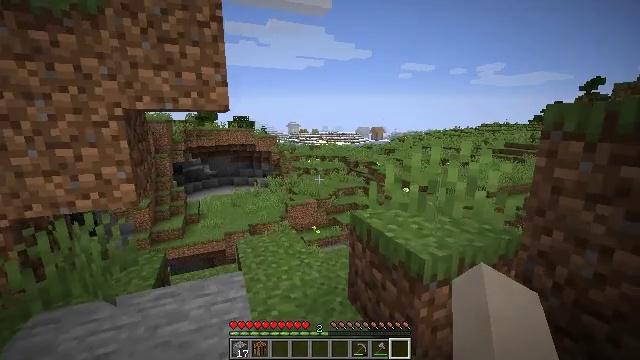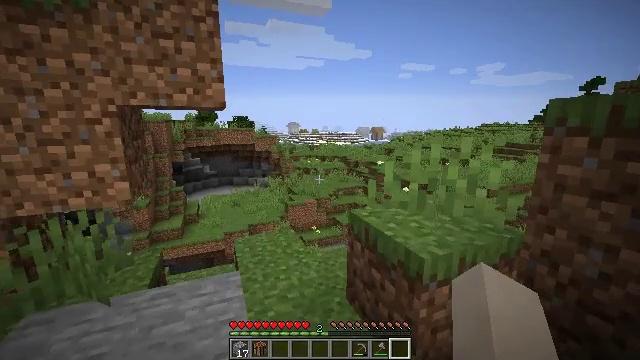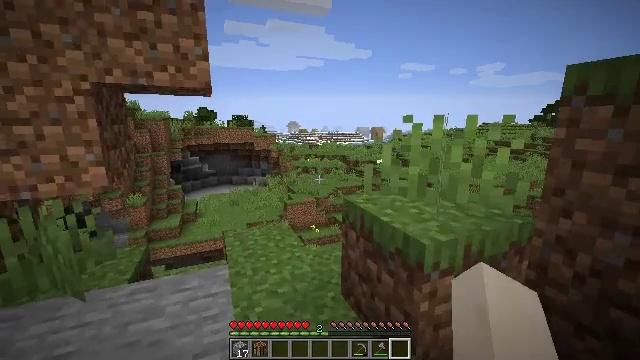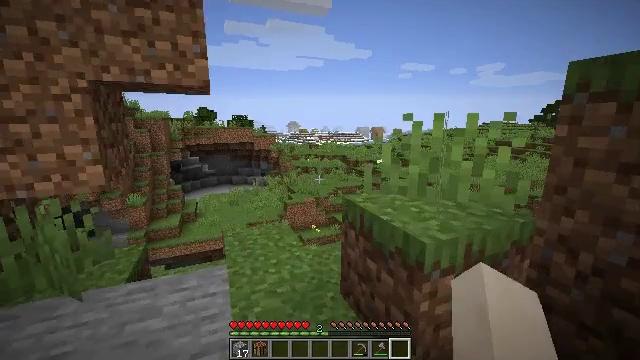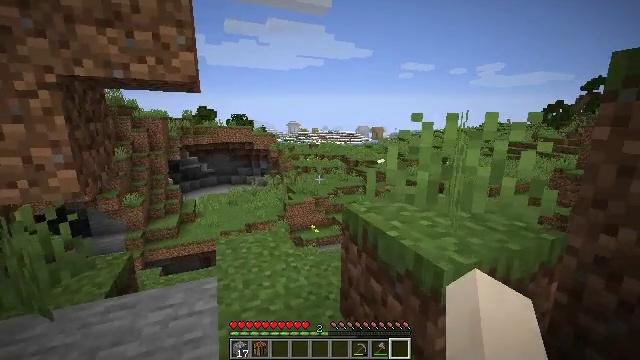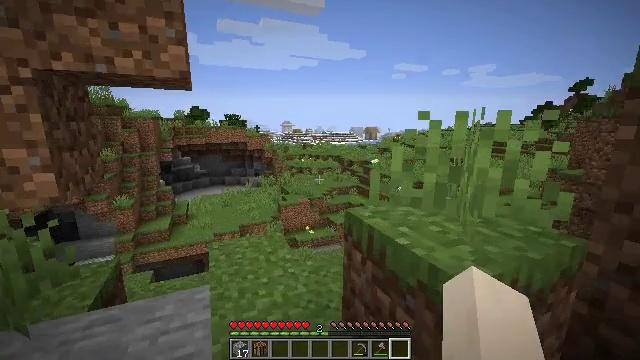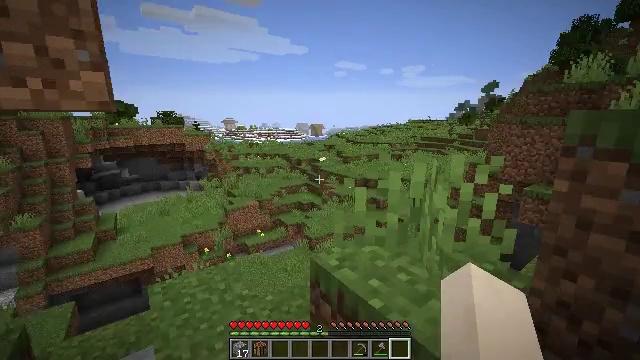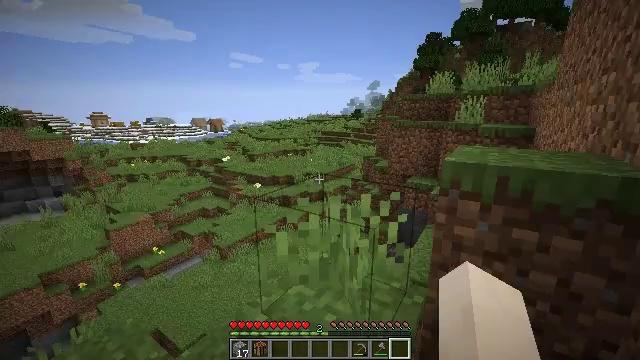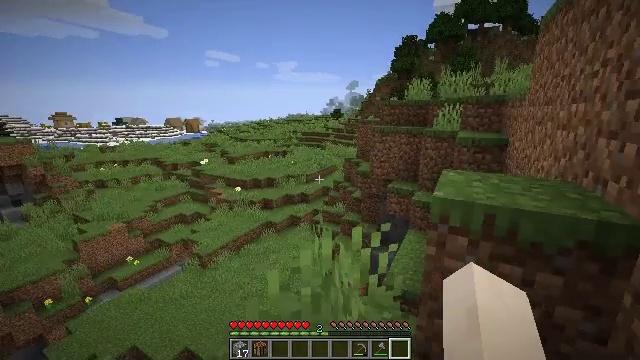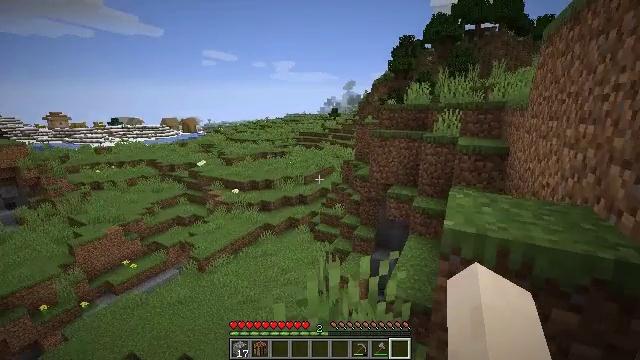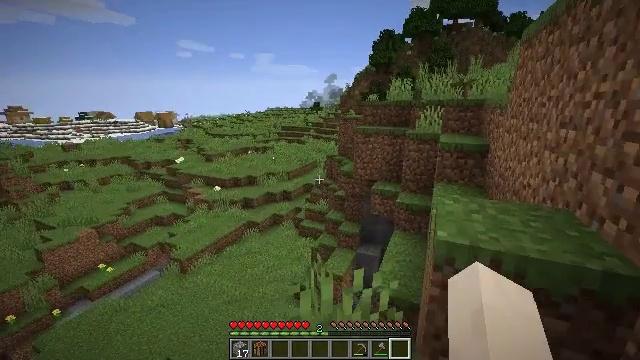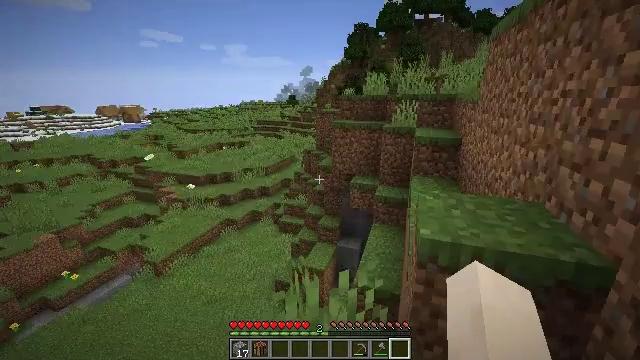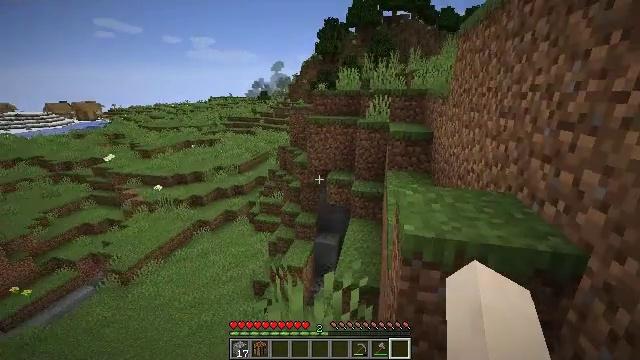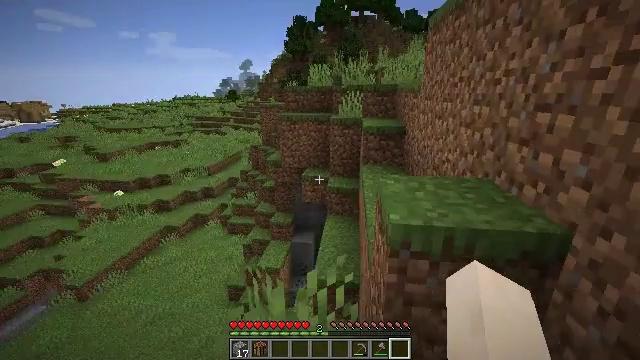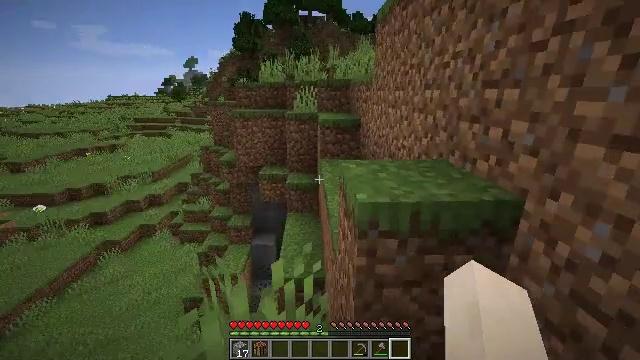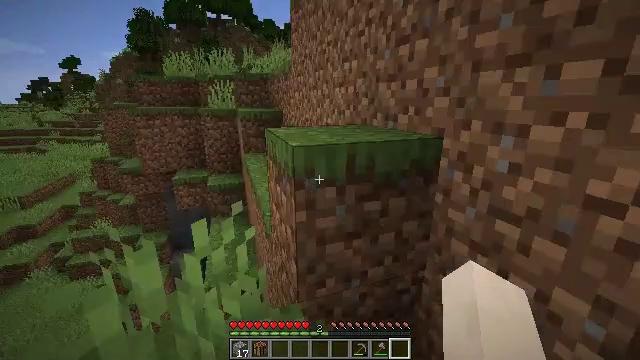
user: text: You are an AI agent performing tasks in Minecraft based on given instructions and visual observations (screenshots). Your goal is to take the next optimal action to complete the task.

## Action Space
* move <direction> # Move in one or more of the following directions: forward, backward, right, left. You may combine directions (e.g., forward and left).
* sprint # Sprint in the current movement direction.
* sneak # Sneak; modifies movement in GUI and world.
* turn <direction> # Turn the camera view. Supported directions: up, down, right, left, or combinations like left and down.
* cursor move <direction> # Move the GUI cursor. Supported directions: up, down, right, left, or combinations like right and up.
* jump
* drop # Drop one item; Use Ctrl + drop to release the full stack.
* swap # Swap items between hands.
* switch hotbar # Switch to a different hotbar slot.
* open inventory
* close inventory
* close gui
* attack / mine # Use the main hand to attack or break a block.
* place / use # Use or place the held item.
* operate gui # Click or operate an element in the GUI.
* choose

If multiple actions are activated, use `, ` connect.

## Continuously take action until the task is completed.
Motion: motion action
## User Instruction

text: Break the pink tulip to gather it.
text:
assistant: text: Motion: move forward
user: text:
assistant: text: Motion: move forward
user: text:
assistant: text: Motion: move forward and move left
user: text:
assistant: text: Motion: move forward and move left
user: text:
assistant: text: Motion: move forward and move left, turn right
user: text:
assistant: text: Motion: move forward, turn right, jump
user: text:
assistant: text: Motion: move forward, turn right and down, jump
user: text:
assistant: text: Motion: move forward, turn right, jump
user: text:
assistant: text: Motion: move forward, jump
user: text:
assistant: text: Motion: move forward and move right, turn right and down
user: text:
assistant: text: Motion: move forward and move right, turn right and down
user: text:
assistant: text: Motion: move forward and move right, turn right
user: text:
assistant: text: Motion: move forward and move right, turn right
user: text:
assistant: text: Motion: move right, turn right
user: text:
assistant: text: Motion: turn right and up
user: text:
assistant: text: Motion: turn right and up
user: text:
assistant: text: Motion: turn right and up
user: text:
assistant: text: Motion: turn right and up
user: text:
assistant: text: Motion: no_op
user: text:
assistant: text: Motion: no_op
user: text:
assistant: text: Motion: no_op
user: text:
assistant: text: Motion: no_op
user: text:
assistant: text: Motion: move forward
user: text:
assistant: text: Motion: move forward
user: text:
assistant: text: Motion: move forward
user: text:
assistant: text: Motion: move forward, turn left and down, jump
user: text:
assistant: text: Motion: move forward and move left, turn left and down, jump
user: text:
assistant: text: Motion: move forward and move left, turn left and down, jump
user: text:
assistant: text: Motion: move forward and move left, turn down
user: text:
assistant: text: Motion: move left, turn down